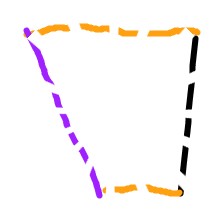
Shape: trapezoid